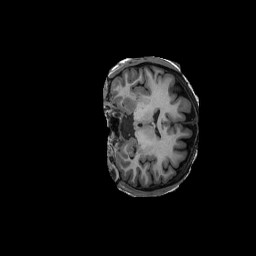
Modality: T1w
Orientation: coronal
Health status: ill
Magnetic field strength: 3 T